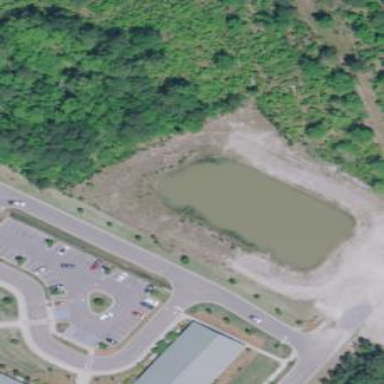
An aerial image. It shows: Retention basin with water.